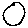
Label: circle